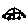
Label: car